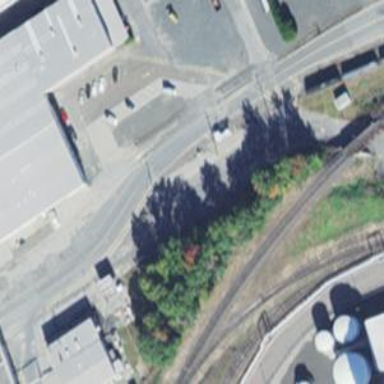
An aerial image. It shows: Railway spur service.